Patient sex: F
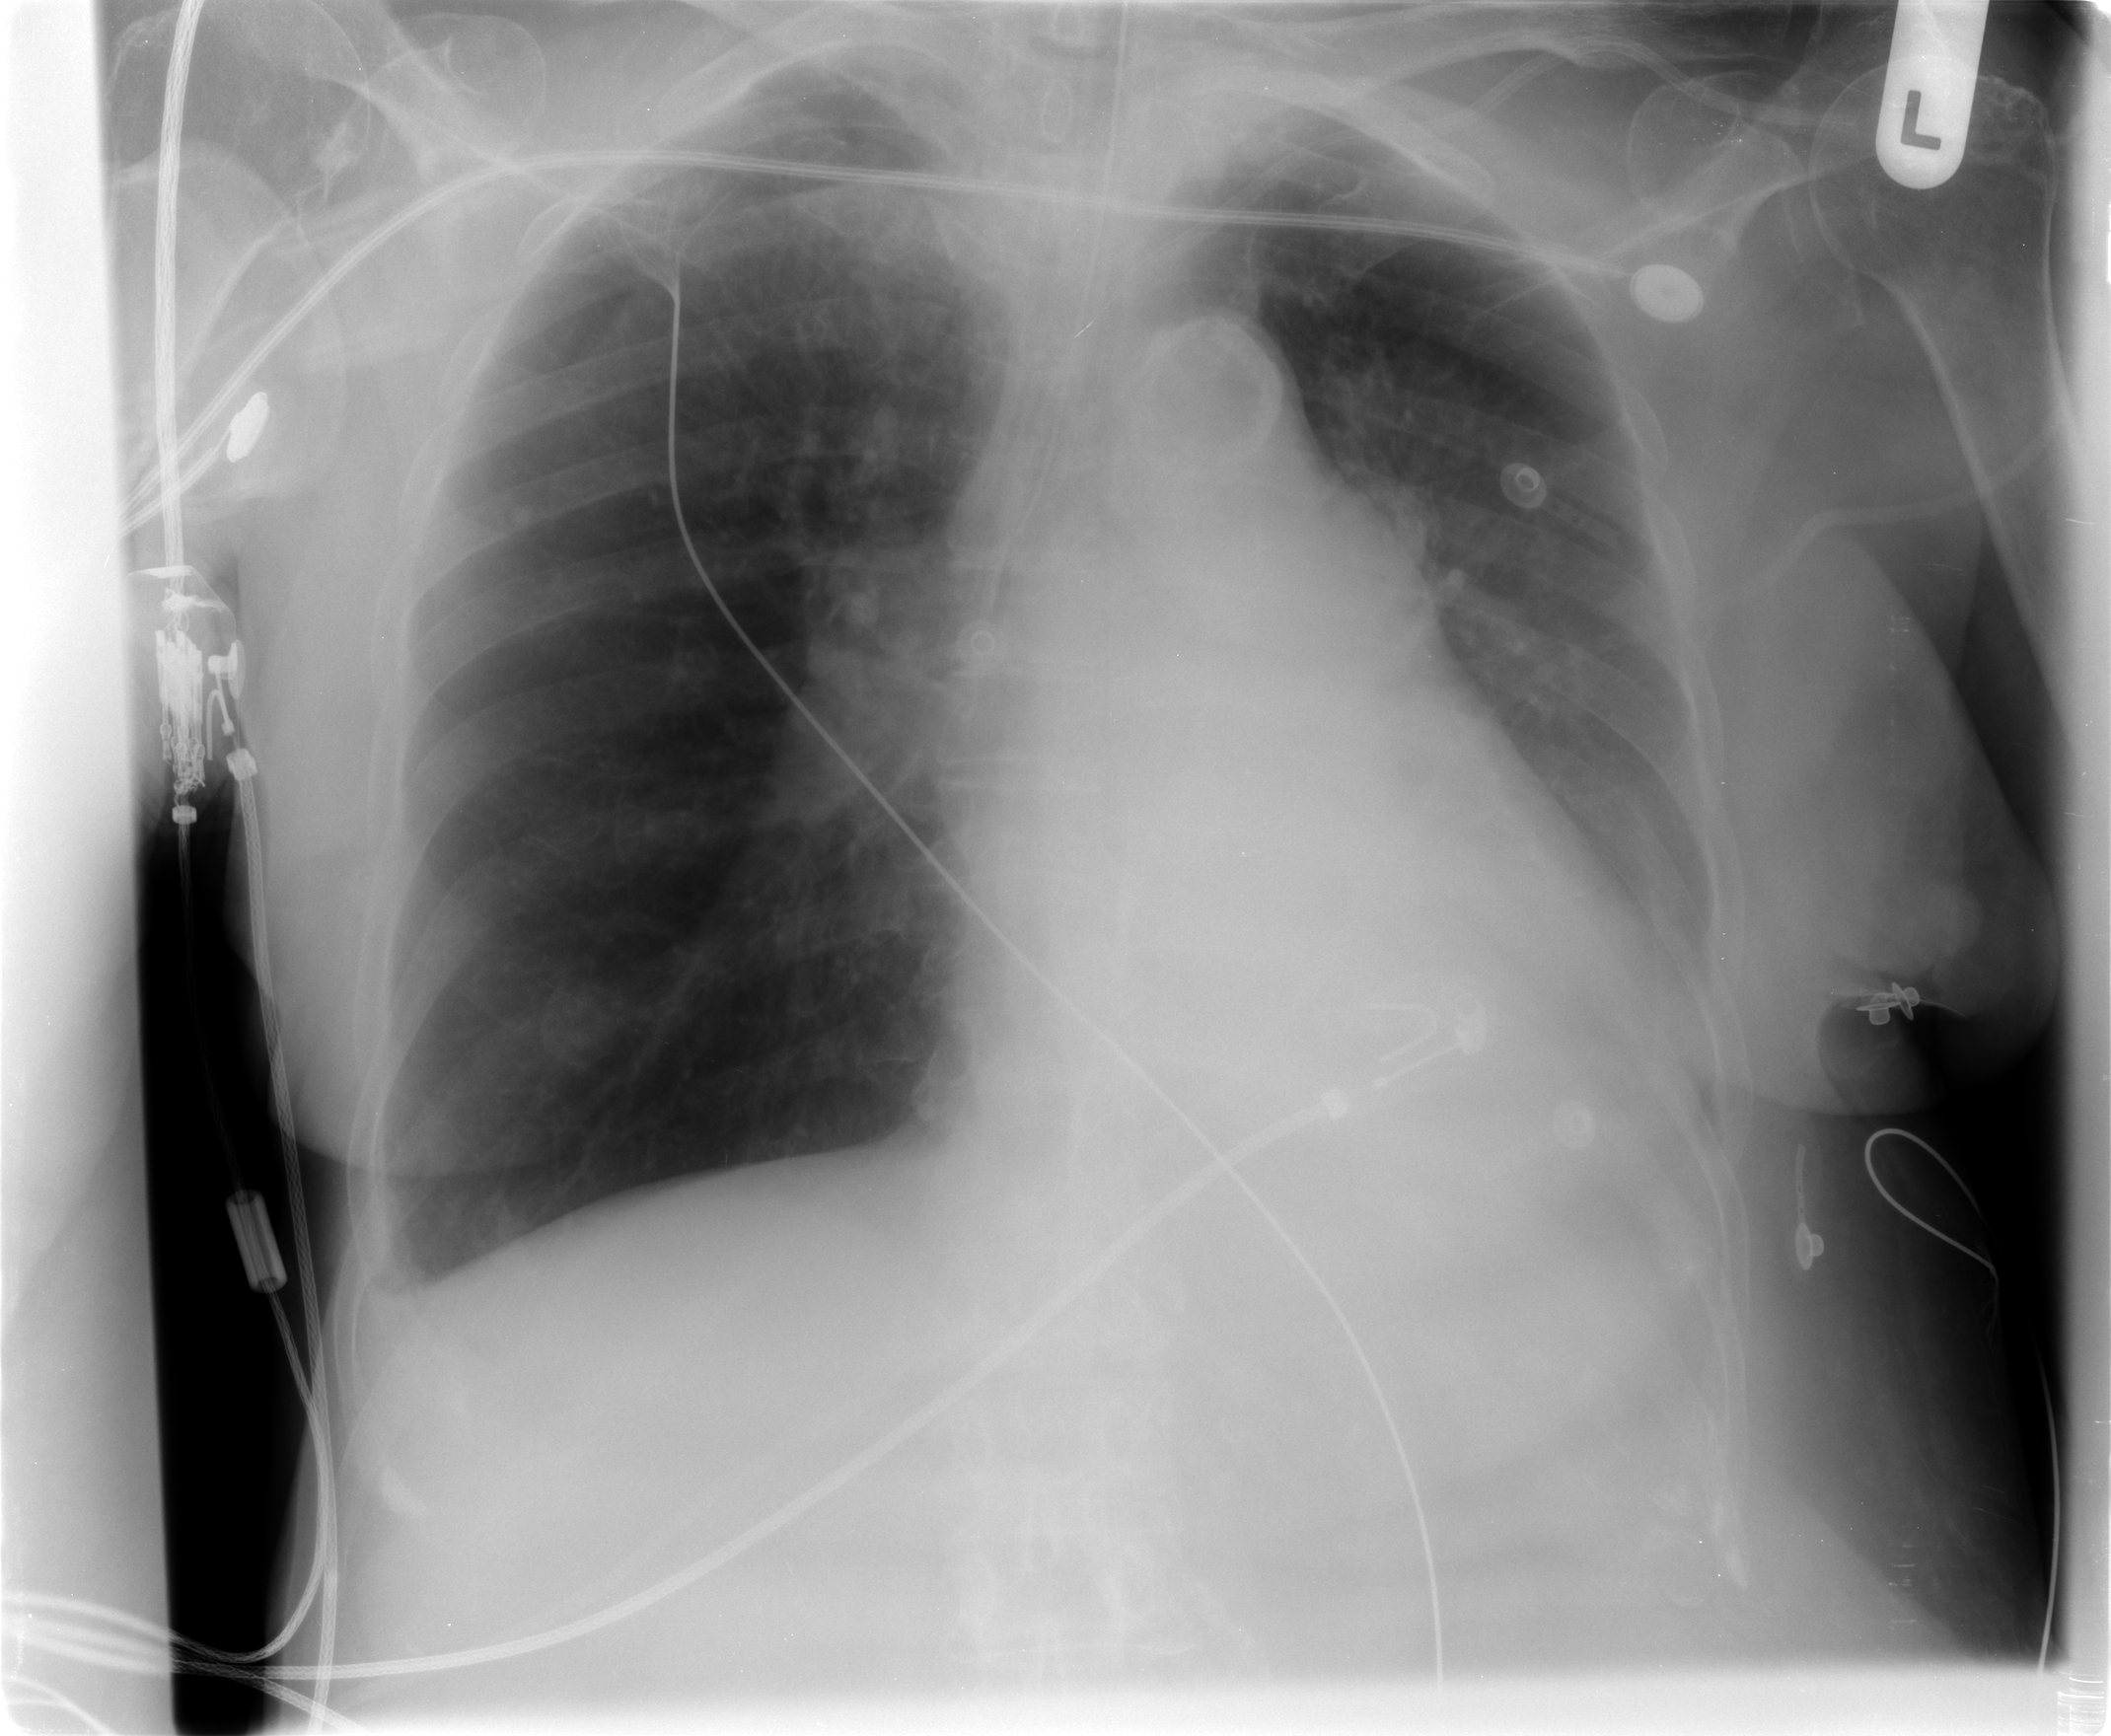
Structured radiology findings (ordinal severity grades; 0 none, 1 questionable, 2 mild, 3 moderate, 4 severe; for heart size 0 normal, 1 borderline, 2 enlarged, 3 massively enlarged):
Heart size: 2
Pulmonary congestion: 1
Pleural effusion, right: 0
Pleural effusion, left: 1
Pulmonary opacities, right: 0
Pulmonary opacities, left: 0
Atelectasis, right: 0
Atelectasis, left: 2